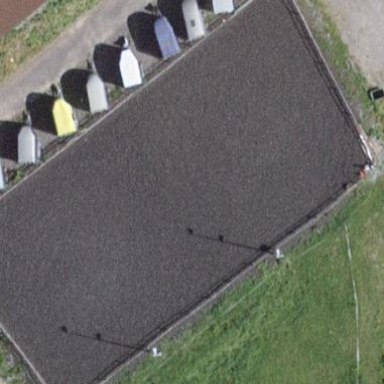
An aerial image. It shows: Equestrian pitch for leisure land use.